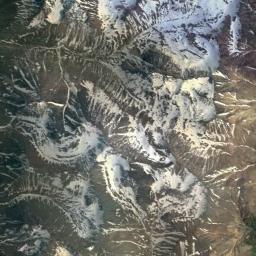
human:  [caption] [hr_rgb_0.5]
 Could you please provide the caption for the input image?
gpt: White snow and brown bare ground intersect on the snow mountain .

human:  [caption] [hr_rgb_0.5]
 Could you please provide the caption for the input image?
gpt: The snowberg is partly covered with snow and ice and the color of the mountain is brown .

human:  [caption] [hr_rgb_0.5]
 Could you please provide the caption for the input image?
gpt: The snow berg is consist of bare land and white snow .

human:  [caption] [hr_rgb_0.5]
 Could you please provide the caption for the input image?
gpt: The snowberg is covered with snow .

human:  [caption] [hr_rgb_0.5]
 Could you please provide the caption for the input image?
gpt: The snowberg is covered with snow and bare land .